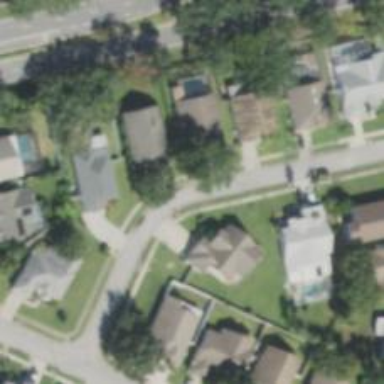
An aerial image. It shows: Residential road.